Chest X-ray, AP view. Patient: 5 years old, sex M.
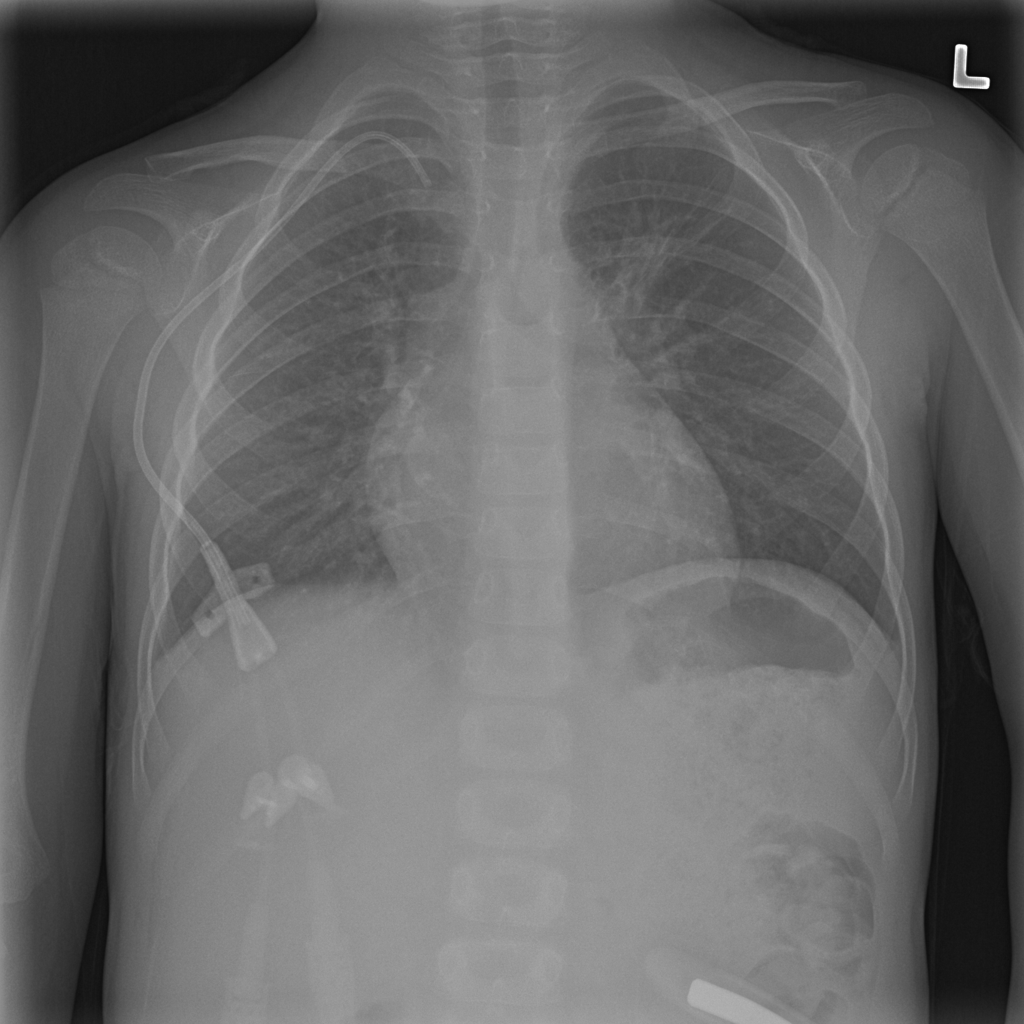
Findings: No Finding